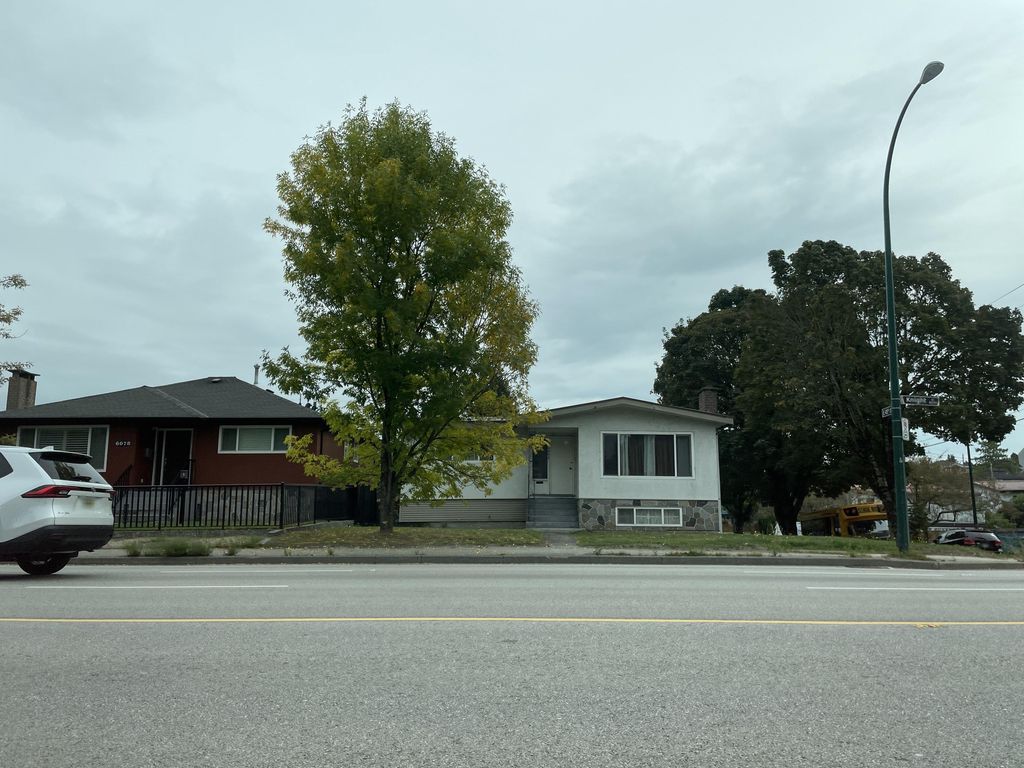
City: vancouver